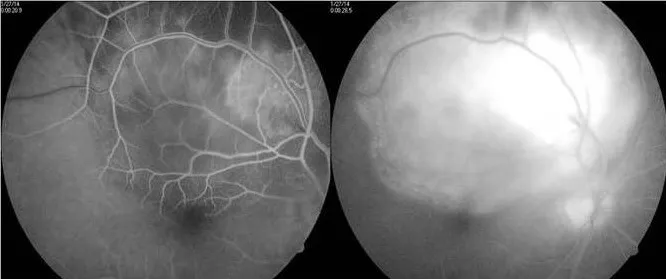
FFA shows early hyperflourescence with late pooling in serous detachment.
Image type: ophthalmic_imaging (ophthalmic_angiography)